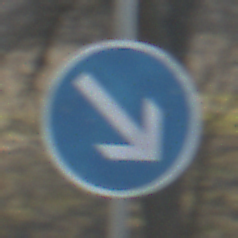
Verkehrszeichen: VorgeschriebeneVorbeifahrtRechts
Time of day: MorningAfternoon
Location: Outdoor (Nature)
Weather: Clear
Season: NotSpecified
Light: Natural